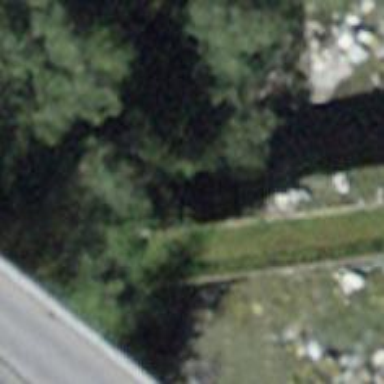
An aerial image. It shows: Dirt path crossing over bridge.